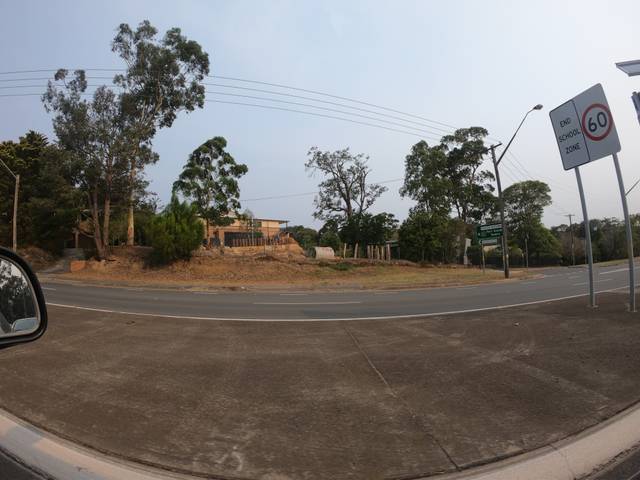
Region: Australia
Coordinates: -34.428, 150.868